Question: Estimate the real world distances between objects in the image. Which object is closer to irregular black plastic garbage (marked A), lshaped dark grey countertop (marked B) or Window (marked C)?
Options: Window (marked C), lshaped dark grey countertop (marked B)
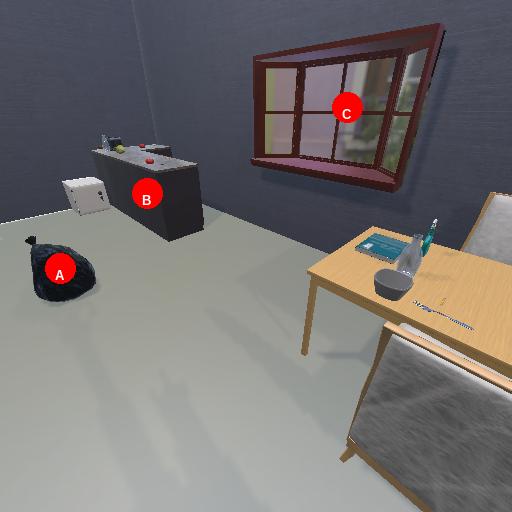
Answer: Window (marked C)